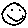
Label: smiley face